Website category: university
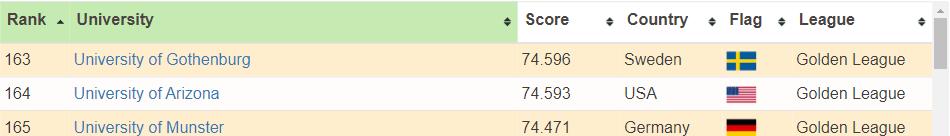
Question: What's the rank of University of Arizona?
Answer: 164

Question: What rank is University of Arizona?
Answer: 164

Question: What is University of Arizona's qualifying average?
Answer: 164

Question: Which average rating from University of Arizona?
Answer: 164

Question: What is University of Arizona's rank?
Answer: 164

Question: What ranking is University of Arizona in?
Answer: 164

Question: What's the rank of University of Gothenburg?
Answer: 163

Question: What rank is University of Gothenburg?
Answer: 163

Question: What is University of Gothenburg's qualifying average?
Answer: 163

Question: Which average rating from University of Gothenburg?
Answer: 163

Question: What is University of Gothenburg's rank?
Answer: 163

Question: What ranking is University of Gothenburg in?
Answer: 163

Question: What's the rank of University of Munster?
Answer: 165

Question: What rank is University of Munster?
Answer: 165

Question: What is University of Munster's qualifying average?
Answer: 165

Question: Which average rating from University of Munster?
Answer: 165

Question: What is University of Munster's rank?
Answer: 165

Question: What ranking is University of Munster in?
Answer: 165

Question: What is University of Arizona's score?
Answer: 74.593

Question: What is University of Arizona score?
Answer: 74.593

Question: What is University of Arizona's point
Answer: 74.593

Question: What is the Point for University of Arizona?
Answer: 74.593

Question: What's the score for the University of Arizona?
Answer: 74.593

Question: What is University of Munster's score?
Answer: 74.471

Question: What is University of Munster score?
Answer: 74.471

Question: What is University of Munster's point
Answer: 74.471

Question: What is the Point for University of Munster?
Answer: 74.471

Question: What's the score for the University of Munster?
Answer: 74.471

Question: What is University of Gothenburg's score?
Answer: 74.596

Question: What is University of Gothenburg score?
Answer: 74.596

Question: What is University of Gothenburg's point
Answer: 74.596

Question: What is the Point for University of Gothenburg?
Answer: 74.596

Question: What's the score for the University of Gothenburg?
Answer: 74.596

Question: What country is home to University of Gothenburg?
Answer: Sweden

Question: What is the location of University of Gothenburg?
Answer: Sweden

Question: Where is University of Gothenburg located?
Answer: Sweden

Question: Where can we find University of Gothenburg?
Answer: Sweden

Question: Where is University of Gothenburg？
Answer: Sweden

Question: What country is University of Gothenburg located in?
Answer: Sweden

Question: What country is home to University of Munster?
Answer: Germany

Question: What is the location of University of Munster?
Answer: Germany

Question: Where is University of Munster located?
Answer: Germany

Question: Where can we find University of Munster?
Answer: Germany

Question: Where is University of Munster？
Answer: Germany

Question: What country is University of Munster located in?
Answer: Germany

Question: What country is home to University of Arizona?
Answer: USA

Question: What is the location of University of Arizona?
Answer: USA

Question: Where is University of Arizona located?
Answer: USA

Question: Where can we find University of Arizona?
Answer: USA

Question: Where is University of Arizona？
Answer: USA

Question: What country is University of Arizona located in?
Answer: USA

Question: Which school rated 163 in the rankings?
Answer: University of Gothenburg

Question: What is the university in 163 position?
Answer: University of Gothenburg

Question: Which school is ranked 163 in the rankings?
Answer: University of Gothenburg

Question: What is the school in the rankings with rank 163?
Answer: University of Gothenburg

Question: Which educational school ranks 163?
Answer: University of Gothenburg

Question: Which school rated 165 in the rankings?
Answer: University of Munster

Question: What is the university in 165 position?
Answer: University of Munster

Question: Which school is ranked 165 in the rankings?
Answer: University of Munster

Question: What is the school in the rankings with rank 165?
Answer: University of Munster

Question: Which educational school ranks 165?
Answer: University of Munster

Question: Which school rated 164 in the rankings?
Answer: University of Arizona

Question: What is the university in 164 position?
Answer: University of Arizona

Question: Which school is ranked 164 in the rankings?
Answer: University of Arizona